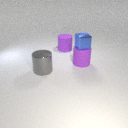
small blue metal cube above large purple rubber cylinder